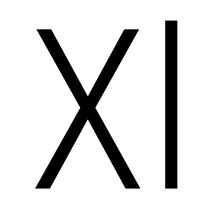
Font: Roboto_Condensed_Light